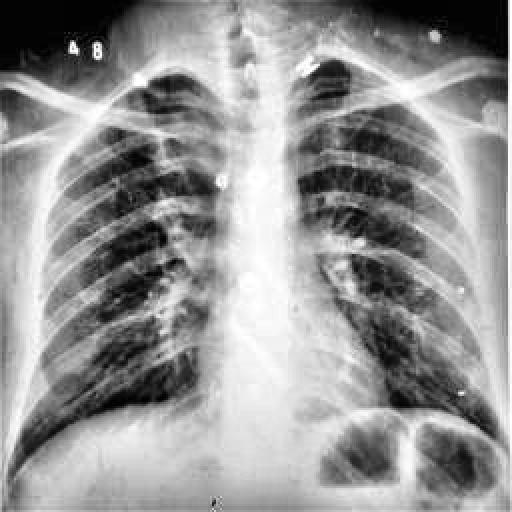
Finding: TUBERCULOSIS